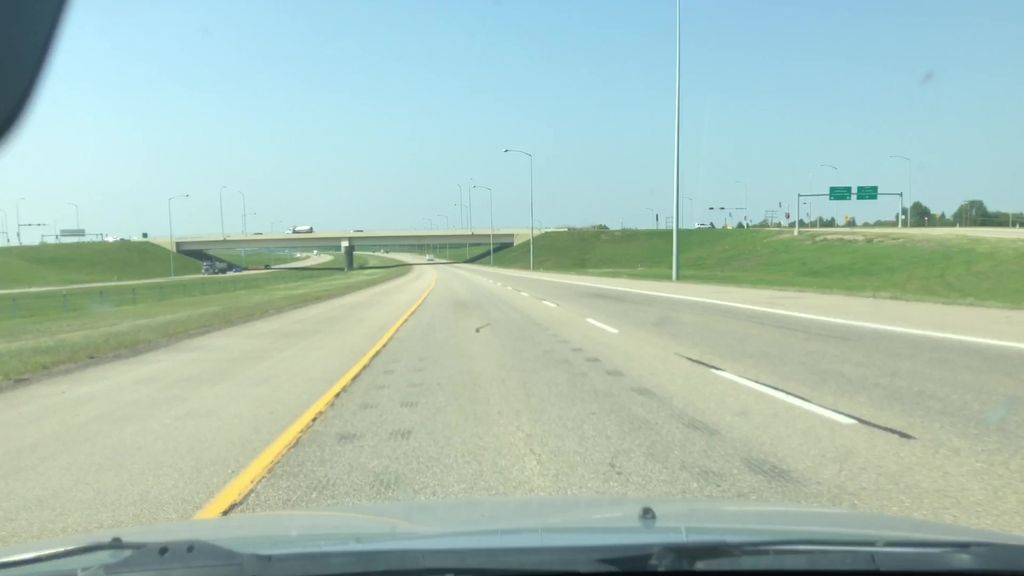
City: edmonton